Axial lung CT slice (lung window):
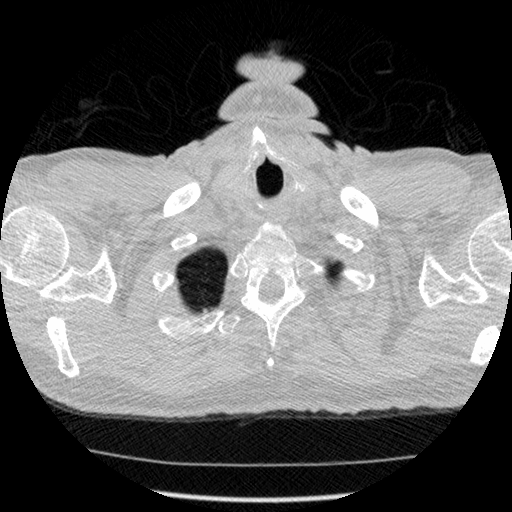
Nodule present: no